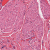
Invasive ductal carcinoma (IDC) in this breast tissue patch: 1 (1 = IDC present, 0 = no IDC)